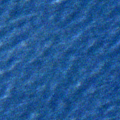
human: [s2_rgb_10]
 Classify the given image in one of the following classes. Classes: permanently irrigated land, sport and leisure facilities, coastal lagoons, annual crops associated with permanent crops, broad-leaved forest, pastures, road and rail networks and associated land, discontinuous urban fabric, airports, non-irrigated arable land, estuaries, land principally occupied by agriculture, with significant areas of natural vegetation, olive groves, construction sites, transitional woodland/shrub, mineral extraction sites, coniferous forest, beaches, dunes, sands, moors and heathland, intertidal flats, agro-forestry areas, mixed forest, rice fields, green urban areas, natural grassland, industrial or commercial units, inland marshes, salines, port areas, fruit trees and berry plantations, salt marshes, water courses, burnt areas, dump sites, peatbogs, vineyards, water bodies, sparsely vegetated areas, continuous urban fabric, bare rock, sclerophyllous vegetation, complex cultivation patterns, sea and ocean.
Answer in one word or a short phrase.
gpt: sea and ocean